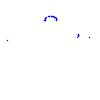
Particle: proton